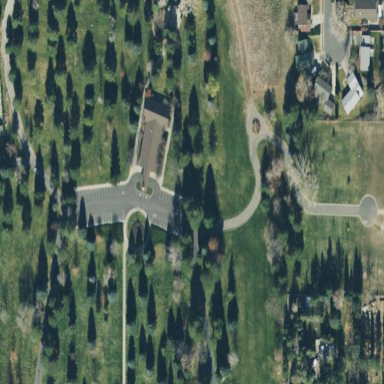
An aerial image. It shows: Cemetery.